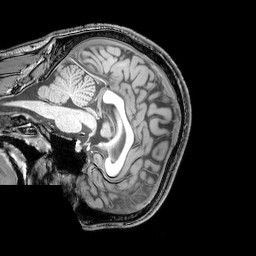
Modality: T1w
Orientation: sagittal
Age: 24
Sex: male
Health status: healthy
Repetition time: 0.081 s
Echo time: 0.037 s